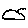
Label: cloud